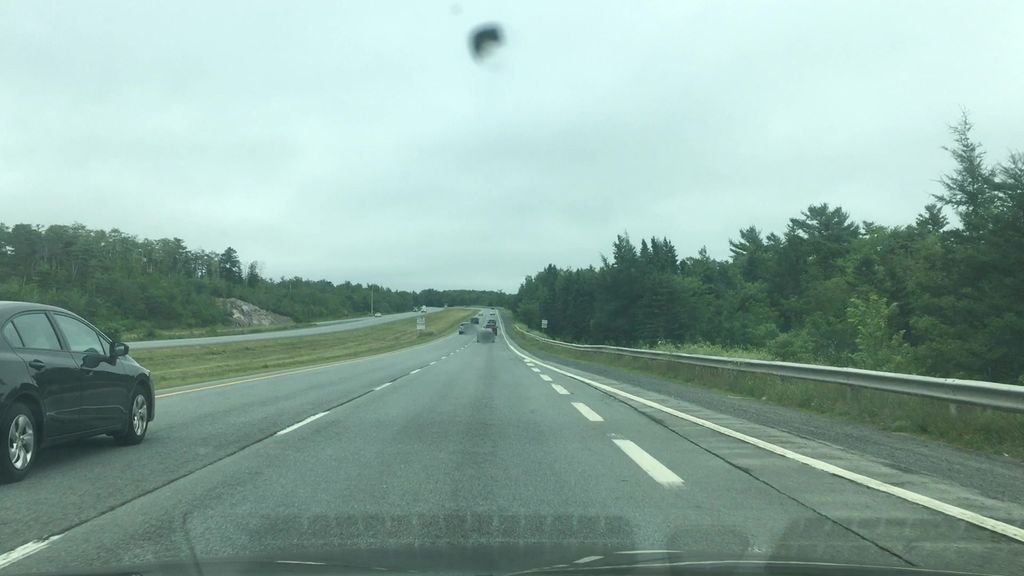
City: halifax